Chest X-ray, PA view. Patient: 39 years old, sex F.
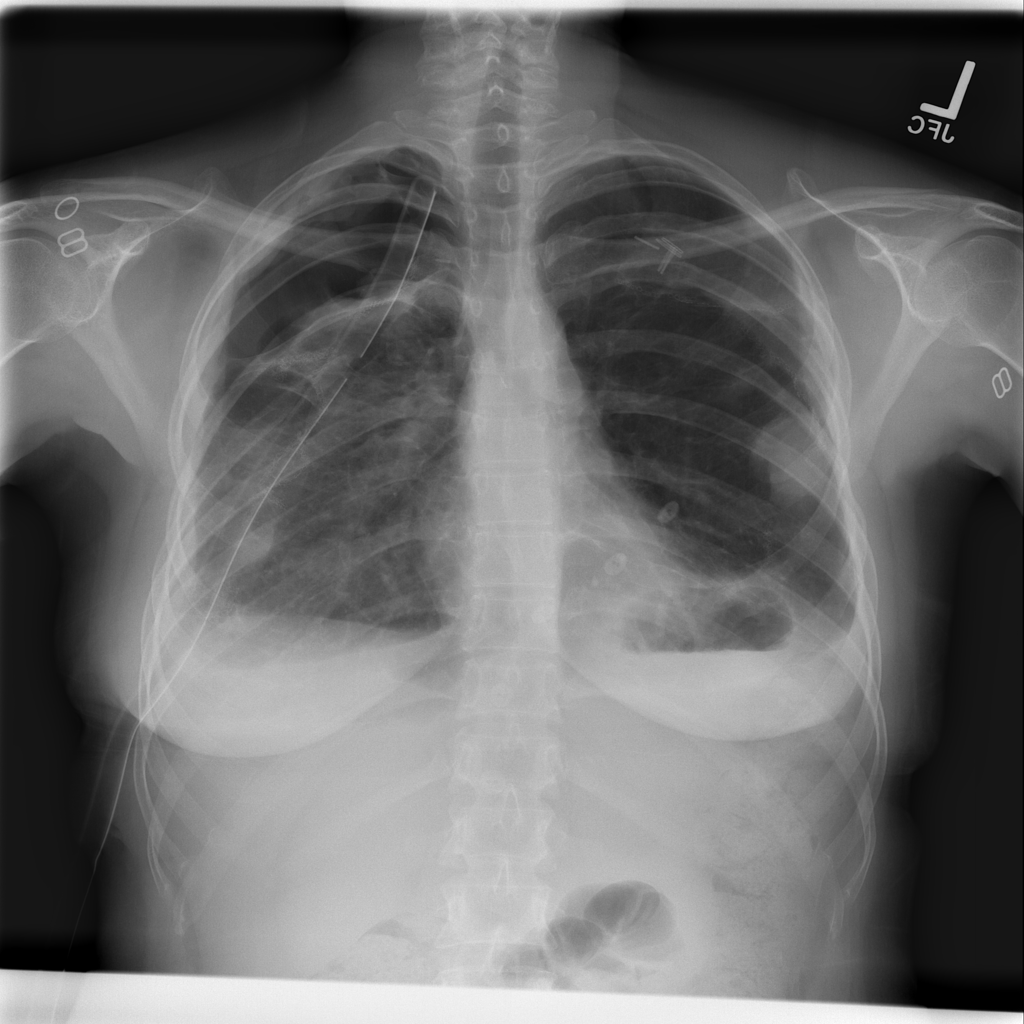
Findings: Mass, Pleural_Thickening, Pneumothorax